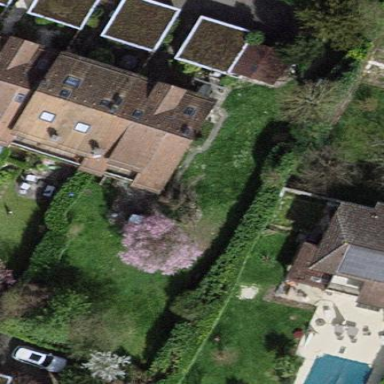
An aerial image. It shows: Garden enclosed by fence.